Interaction volume radius: 5 \u00c5
Interaction volume height: 20 \u00c5
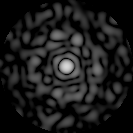
Disorder parameter: 0.8049